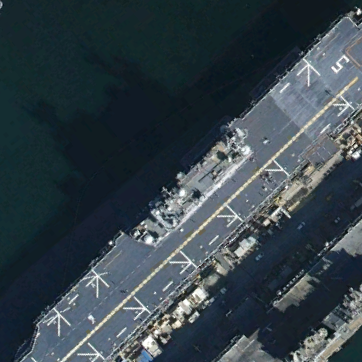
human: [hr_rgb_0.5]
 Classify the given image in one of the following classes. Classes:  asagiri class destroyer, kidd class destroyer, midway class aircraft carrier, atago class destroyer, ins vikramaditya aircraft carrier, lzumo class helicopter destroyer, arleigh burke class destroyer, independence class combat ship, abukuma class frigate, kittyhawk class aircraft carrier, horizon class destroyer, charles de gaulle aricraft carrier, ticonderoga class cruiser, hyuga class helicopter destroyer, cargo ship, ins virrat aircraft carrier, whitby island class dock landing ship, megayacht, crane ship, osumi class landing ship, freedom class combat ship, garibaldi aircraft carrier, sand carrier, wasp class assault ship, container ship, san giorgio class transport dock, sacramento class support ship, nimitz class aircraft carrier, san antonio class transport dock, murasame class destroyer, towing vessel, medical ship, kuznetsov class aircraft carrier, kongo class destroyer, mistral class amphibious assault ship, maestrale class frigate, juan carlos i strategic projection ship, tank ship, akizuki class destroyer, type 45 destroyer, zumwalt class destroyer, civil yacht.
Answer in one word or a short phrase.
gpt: Wasp class assault ship